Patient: sex M, age 63
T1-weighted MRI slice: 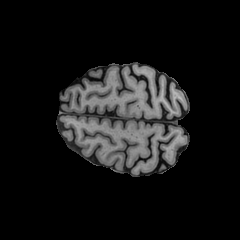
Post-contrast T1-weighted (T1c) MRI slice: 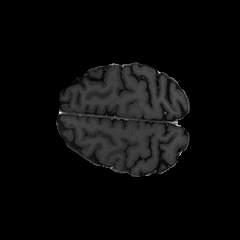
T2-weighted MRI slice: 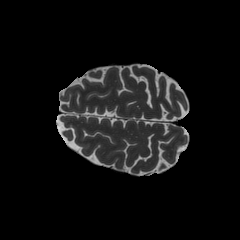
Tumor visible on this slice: no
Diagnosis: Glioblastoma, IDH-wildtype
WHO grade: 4